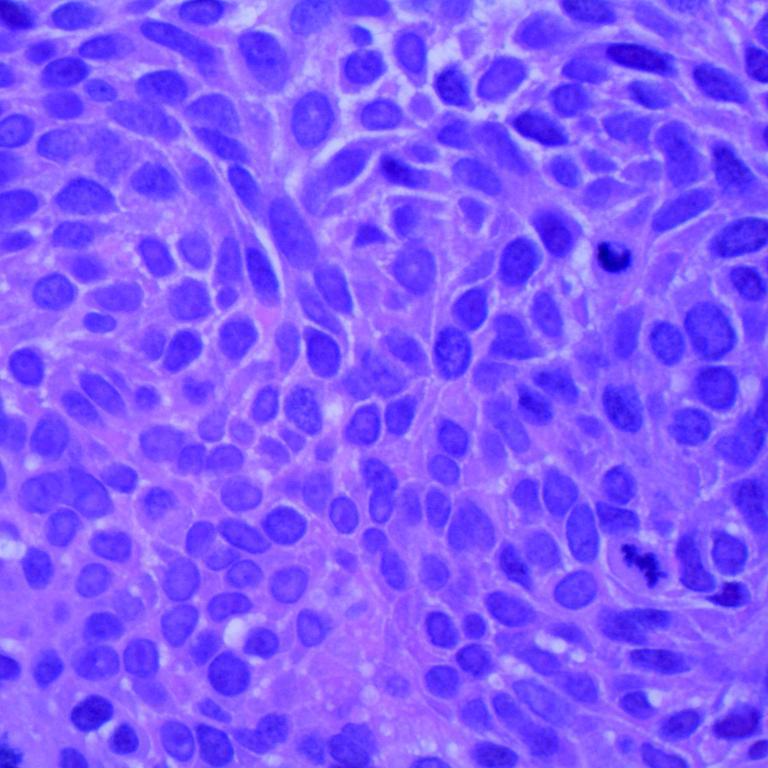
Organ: lung
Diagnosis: squamous carcinomas